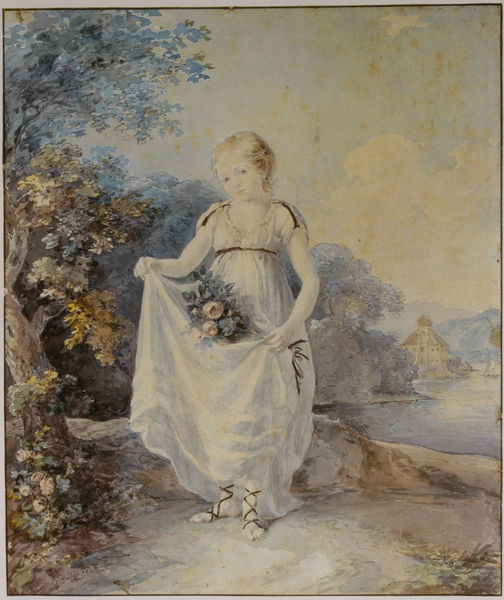
Titel: Mädchen als >Flora< vor Schloß Ammerland
Künstler: Johann Georg von Dillis
Institution: (Privatbesitz)
Schlagwörter: baum, berg, blau, blätter, felsen, fuß, gemälde, himmel, kopf, meer, nackt, wasser, weiß, wolken, aquarell, bäume, fluss, gelb, grün, impressionismus, landschaft, mädchen, see, teich, ufer, äste, blume, blumen, braun, busen, frau, frisur, grau, haar, hell, hintergrund, kleid, kreide, licht, mund, pastell, schwarz, vordergrund, zeichnung, blüte, blüten, gebäude, gürtel, haus, rose, rosen, rot, schloss, weg, wolke, rock, tanz, blond, jung, arme, augen, band, blass, falten, gesicht, halten, stehen, stein, steine, trauer, ärmel, portrait, porträt, ast, baumstamm, erde, natur, spiegelung, stamm, strauch, zweige, busch, kirche, sonne, boden, insel, gewand, gold, haare, schnur, kind, klassizismus, schleifen, locken, rokoko, rosa, sanft, seide, traurig, wald, turm, engel, garten, beine, schürze, füße, küste, schiff, strand, schuhe, berge, farben, fels, gebirge, herbst, idylle, romantik, riemen, festhalten, lciht, strauss, sandalen, rüschen, schoß, raffung, geneigt, frühling, blumenstrauss, bouquet, fussboden, barfuss, burg, bayern, kloster, moos, steht, gebirgszug, flora, runge, sandale, geschnürt, romantisch, märchen, landscahft, eiche, rosenstrauch, bergrücken, gerafft, weich, empire, kitsch, bänder, bumen, hohlweg, kinderporträt, anmutig, philipp otto runge, unschuld, zentralbau, unterkleid, bukett, boucher, bläter, blumenbukett, weißes kleid, blimen, empirekleid, pastellzeichnung, blumenmädchen, seee, sthen, geschürzt, musselin, straß, sterntaler, chifon, bluimen, musseline, mädchen rosen, baumwoll, elefantenstoßzahn, sandalen#see, mädl, edgar degás